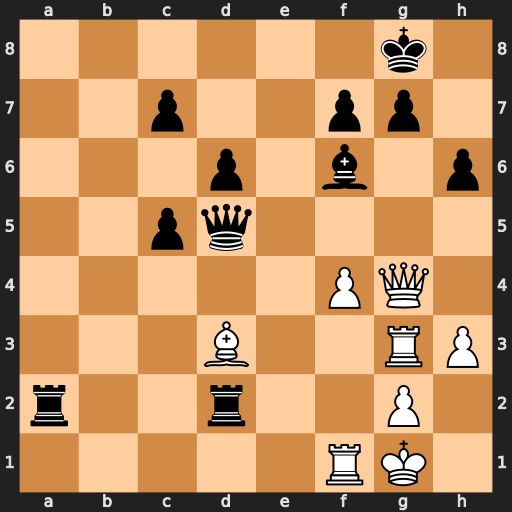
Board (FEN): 6k1/2p2pp1/3p1b1p/2pq4/5PQ1/3B2RP/r2r2P1/5RK1
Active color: w
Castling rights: -
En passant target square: -
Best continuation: Qc8+ Bd8 Qxd8#